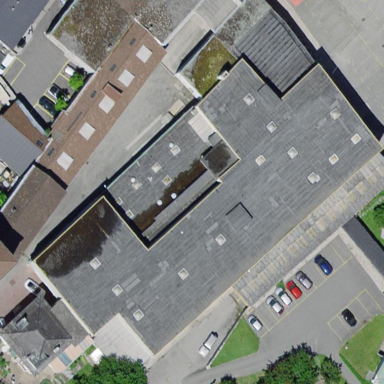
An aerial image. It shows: Building.